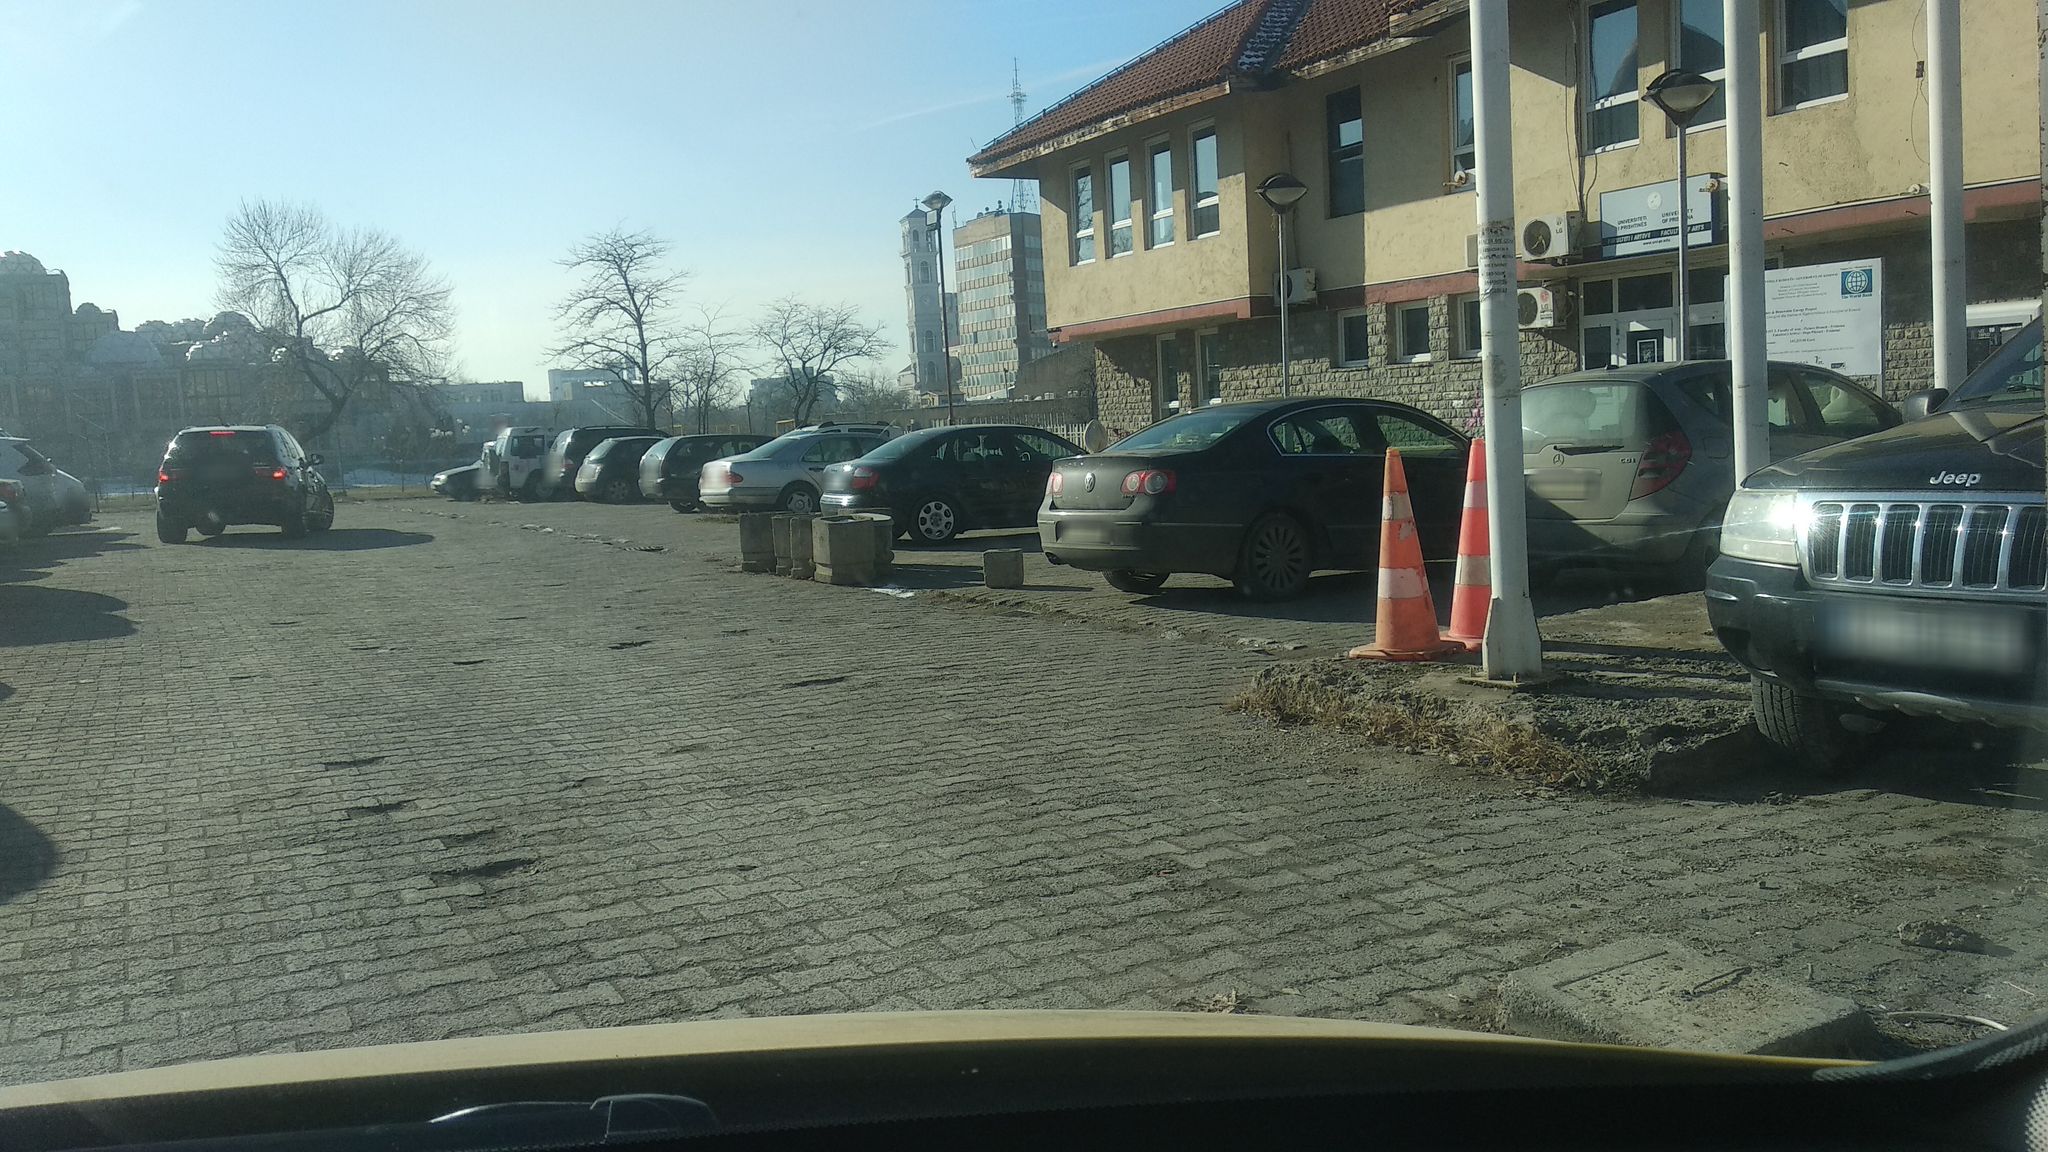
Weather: clear
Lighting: day
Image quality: good
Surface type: driving surface
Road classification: unclassified, steps, footway, service
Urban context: urban centre
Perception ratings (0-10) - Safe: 8.11, Lively: 6.45, Beautiful: 7.27, Boring: 2.82, Depressing: 3.24, Wealthy: 3.71